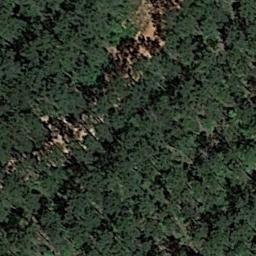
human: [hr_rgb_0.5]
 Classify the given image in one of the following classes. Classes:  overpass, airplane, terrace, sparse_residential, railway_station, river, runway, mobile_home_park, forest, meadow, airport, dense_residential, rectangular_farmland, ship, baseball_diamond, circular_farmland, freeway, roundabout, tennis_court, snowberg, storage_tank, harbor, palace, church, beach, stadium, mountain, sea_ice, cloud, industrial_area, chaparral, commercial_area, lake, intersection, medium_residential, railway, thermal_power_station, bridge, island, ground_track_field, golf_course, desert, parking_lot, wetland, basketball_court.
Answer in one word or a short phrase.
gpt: forest